Question: If I have a binary search tree like this then what will be lowest common ancestor of nodes 6 and 1?

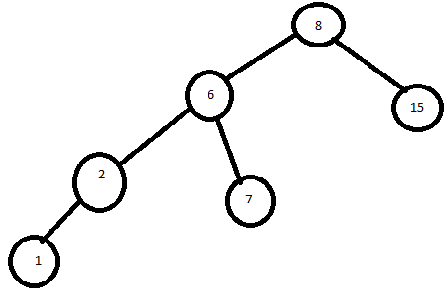
Answer: According to the Wikipedia definition of the <URL> I correct myself:
> The lowest common ancestor (LCA) is a concept in graph theory and
computer science. Let T be a rooted tree with n nodes. The lowest
common ancestor is defined between two nodes v and w as the lowest
node in T that has both v and w as descendants ().
So yes going by this definition the correct answer would be '6'. If this is an interview question would be good to clarify in advance with the interviewer.